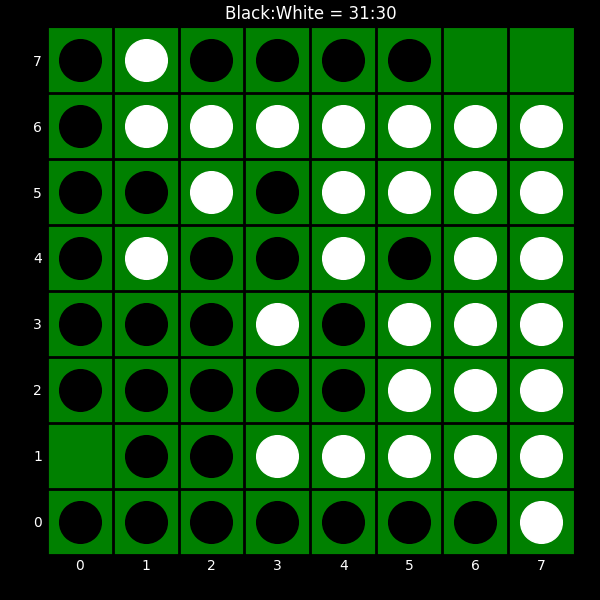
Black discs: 31
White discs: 30